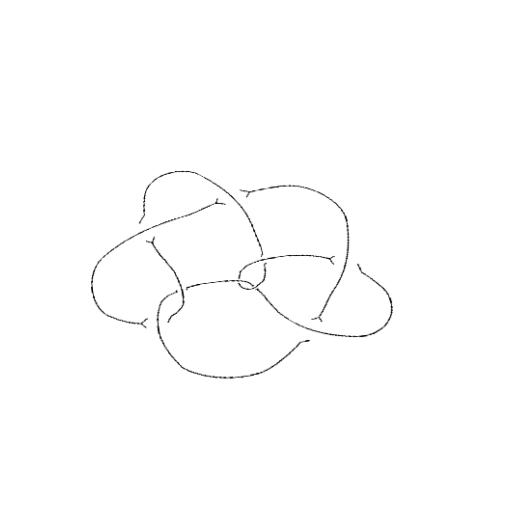
Crossing number: 9